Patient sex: F
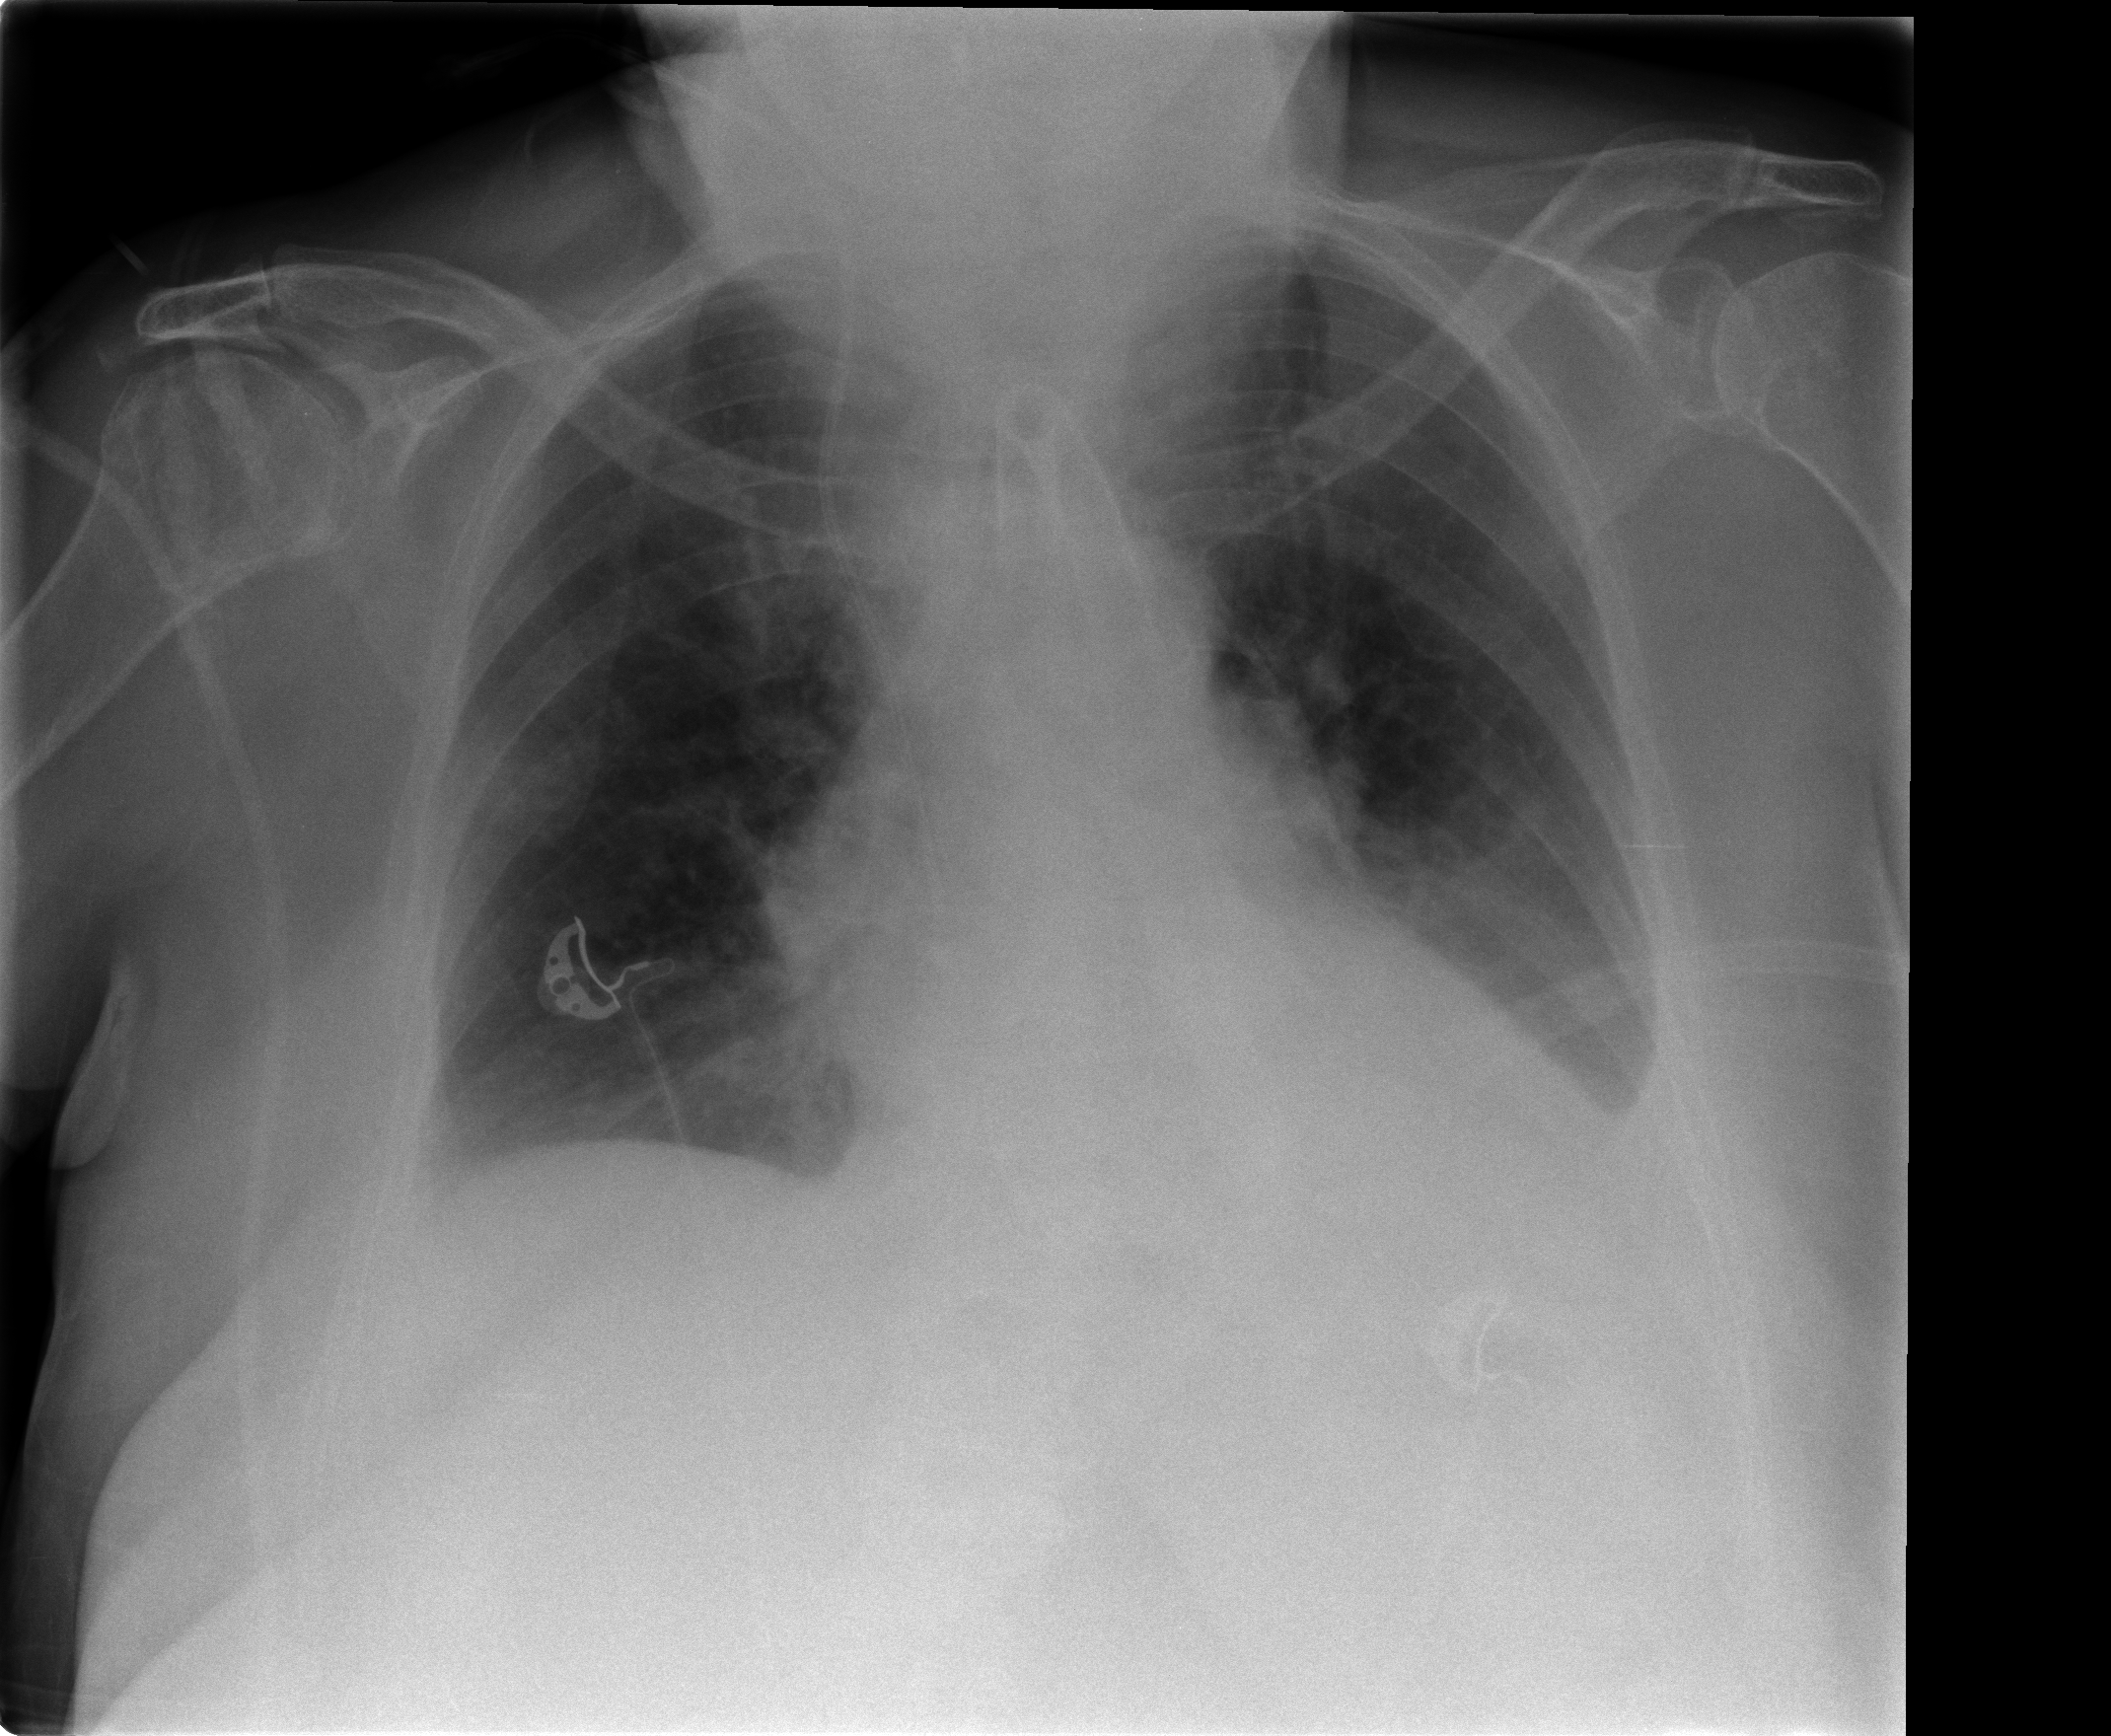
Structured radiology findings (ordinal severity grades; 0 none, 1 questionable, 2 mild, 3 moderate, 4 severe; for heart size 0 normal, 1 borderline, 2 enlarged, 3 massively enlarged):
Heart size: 1
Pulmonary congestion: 2
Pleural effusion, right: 2
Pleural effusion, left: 2
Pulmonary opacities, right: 1
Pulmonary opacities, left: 1
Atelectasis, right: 2
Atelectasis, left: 2